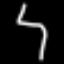
Label: squiggle